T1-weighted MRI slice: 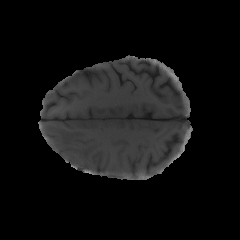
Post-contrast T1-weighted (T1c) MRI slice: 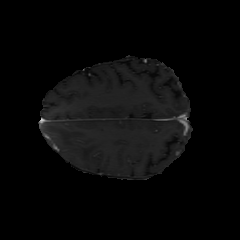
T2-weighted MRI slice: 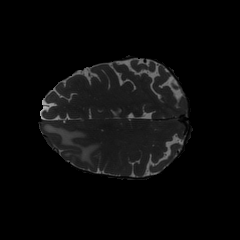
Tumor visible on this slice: yes